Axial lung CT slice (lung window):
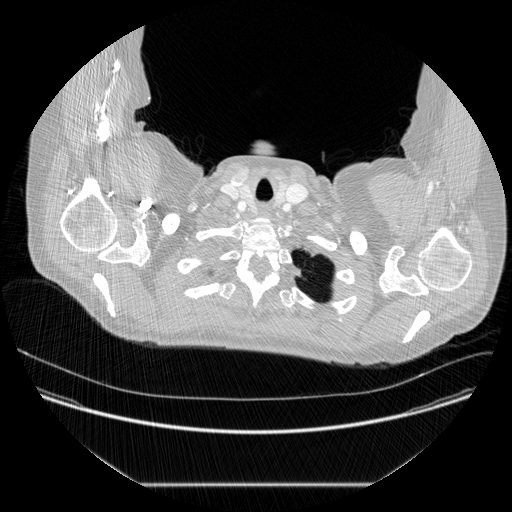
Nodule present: no